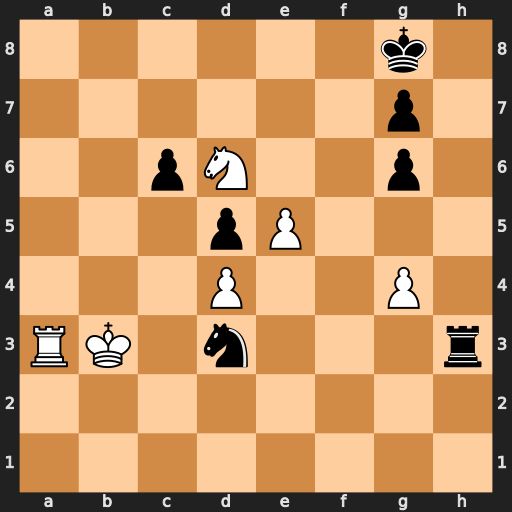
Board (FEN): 6k1/6p1/2pN2p1/3pP3/3P2P1/RK1n3r/8/8
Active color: w
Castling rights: -
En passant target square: -
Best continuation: Ra8+ Kh7 e6